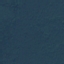
Land use / land cover class: Forest